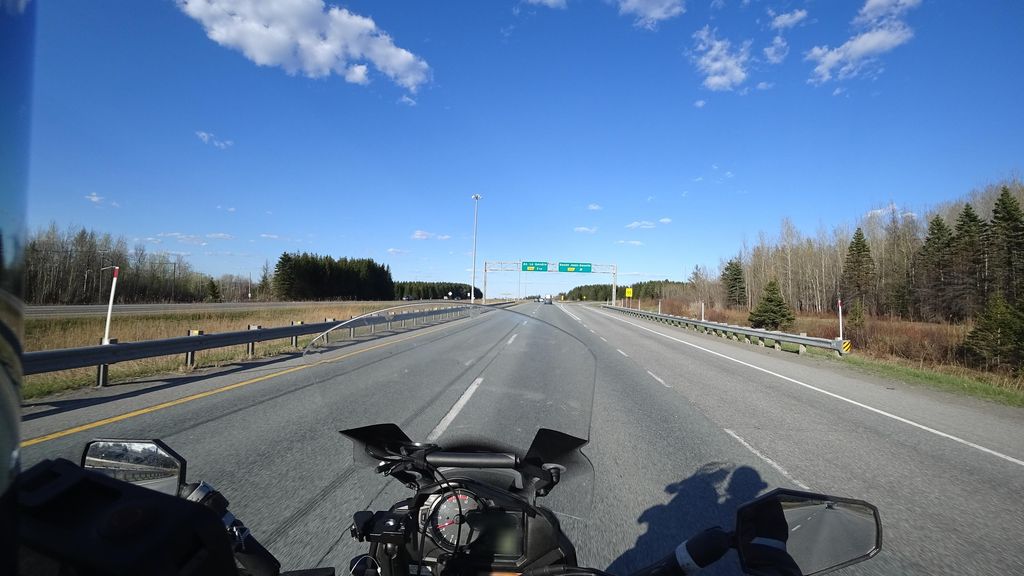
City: quebec_city